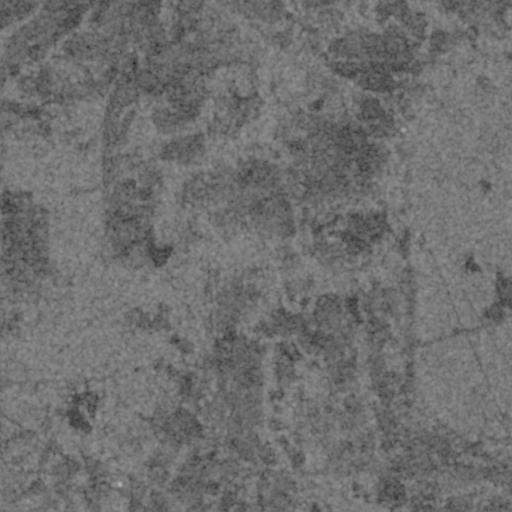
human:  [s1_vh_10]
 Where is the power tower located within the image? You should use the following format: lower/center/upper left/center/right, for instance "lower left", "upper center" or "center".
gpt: The power tower is located in the lower left of the image.
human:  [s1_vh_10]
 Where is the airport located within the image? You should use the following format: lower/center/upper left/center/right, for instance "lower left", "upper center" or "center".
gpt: There is no airport in the image.

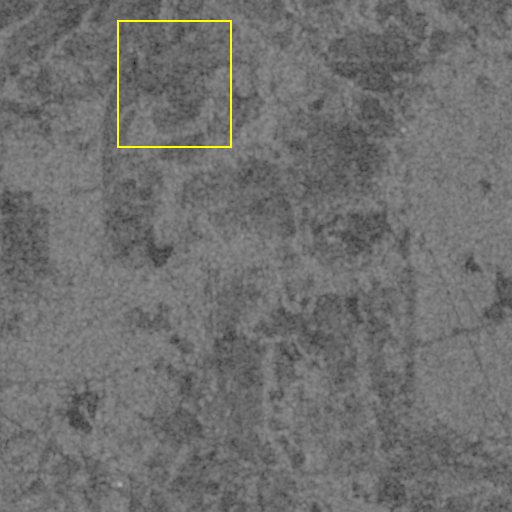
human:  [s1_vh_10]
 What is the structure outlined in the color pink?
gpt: There is no pink outline.
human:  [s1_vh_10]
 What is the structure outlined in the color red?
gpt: There is no structure outlined in red.